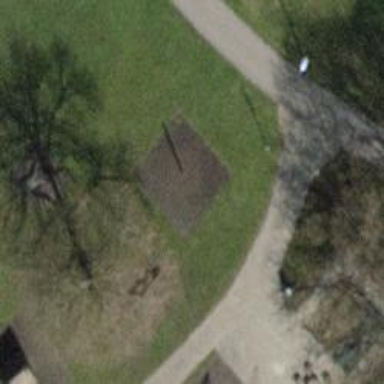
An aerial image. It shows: Playground with swings.